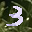
Label: 3